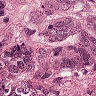
Metastatic tissue present: yes